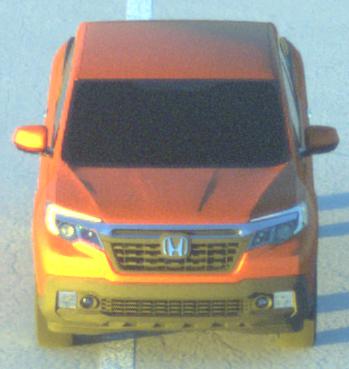
Make: Honda
Model: Ridgeline
Detailed model: Gen. 2
Model produced from: 2016
Model produced until: 2020
Doors: 4
Color: orange
Road condition: dry road
Daytime: sunrise or sunset
Contrast: high contrast